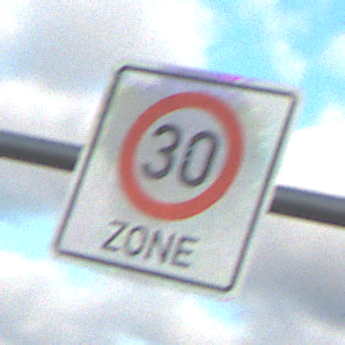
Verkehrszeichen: BeginnZone30
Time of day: SunriseSunset
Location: Outdoor (RoadRail)
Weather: PartlyCloudy
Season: NotSpecified
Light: Natural